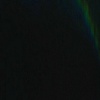
Label: space